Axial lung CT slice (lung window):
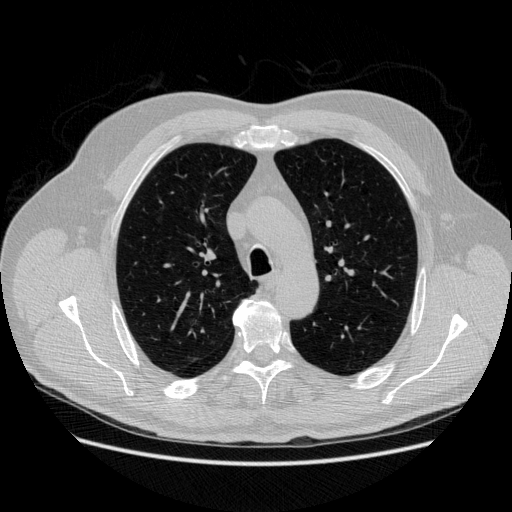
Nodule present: yes
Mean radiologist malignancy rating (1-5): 3